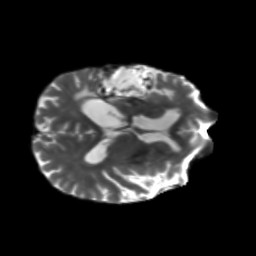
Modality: T2w
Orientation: axial
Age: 55
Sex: male
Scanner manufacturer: siemens
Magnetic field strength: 3 T
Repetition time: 5.25 s
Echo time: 0.08 s